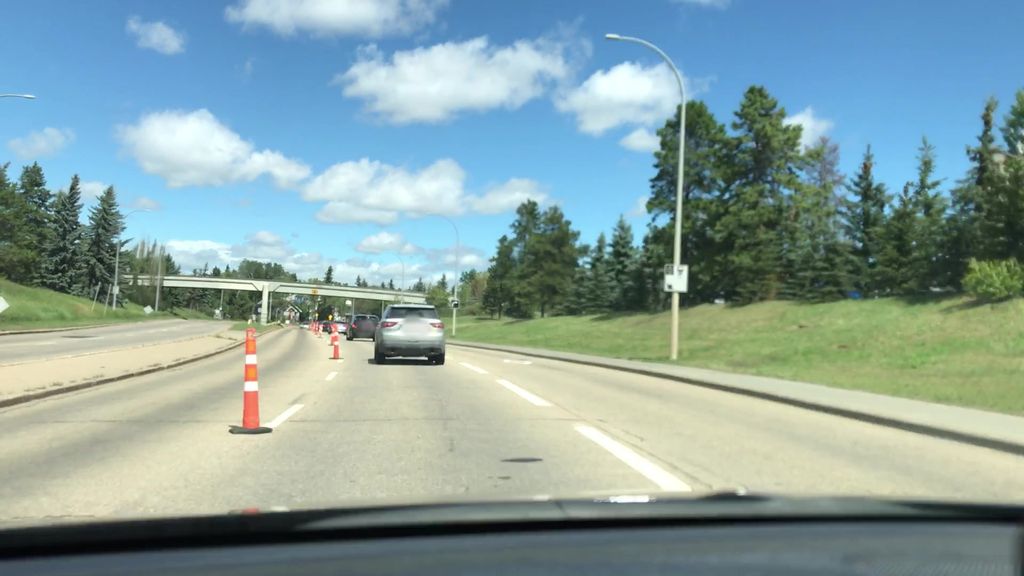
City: edmonton